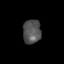
Tissue: skin
Cell type: Epithelial cells
Senescence score: 0.7858
Nuclear area (px): 427
Mean DAPI intensity: 83.728